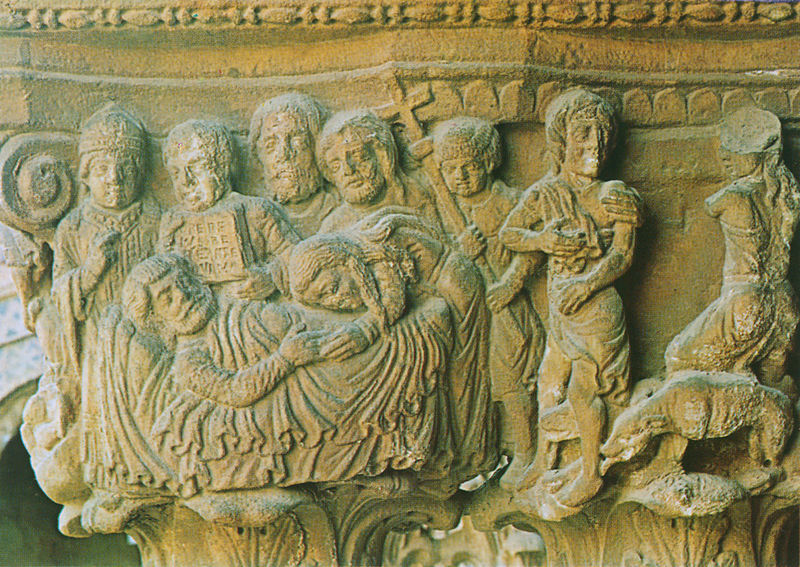
Titel: Kathedrale von Monreale; Dom von Monreale; Kathedralenkloster
Standort: Monreale (EU - I - Sizilien)
Schlagwörter: blätter, männer, säule, hund, tier, tuch, bart, falten, stein, tod, tot, toter, trauer, kirche, haare, decke, blatt, relief, zuschauer, bischof, bett, plastik, buch, kreuz, kapitell, christus, sterben, mittelalter, segen, mitra, fresko, kapitel, perlstab, romanisch, lazarus, releif, akatnhus, segen jakobs